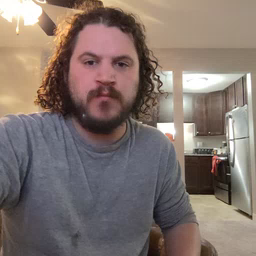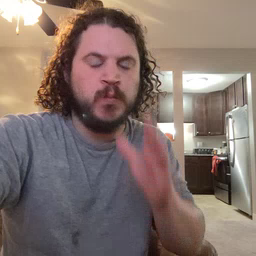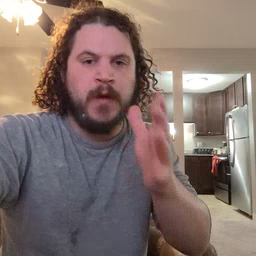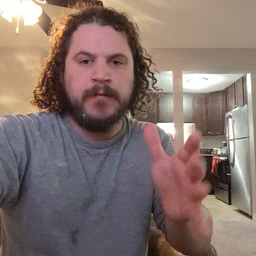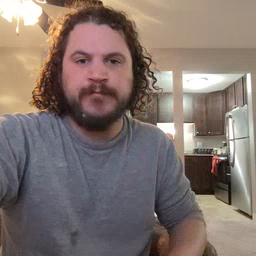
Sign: grandma